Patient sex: M
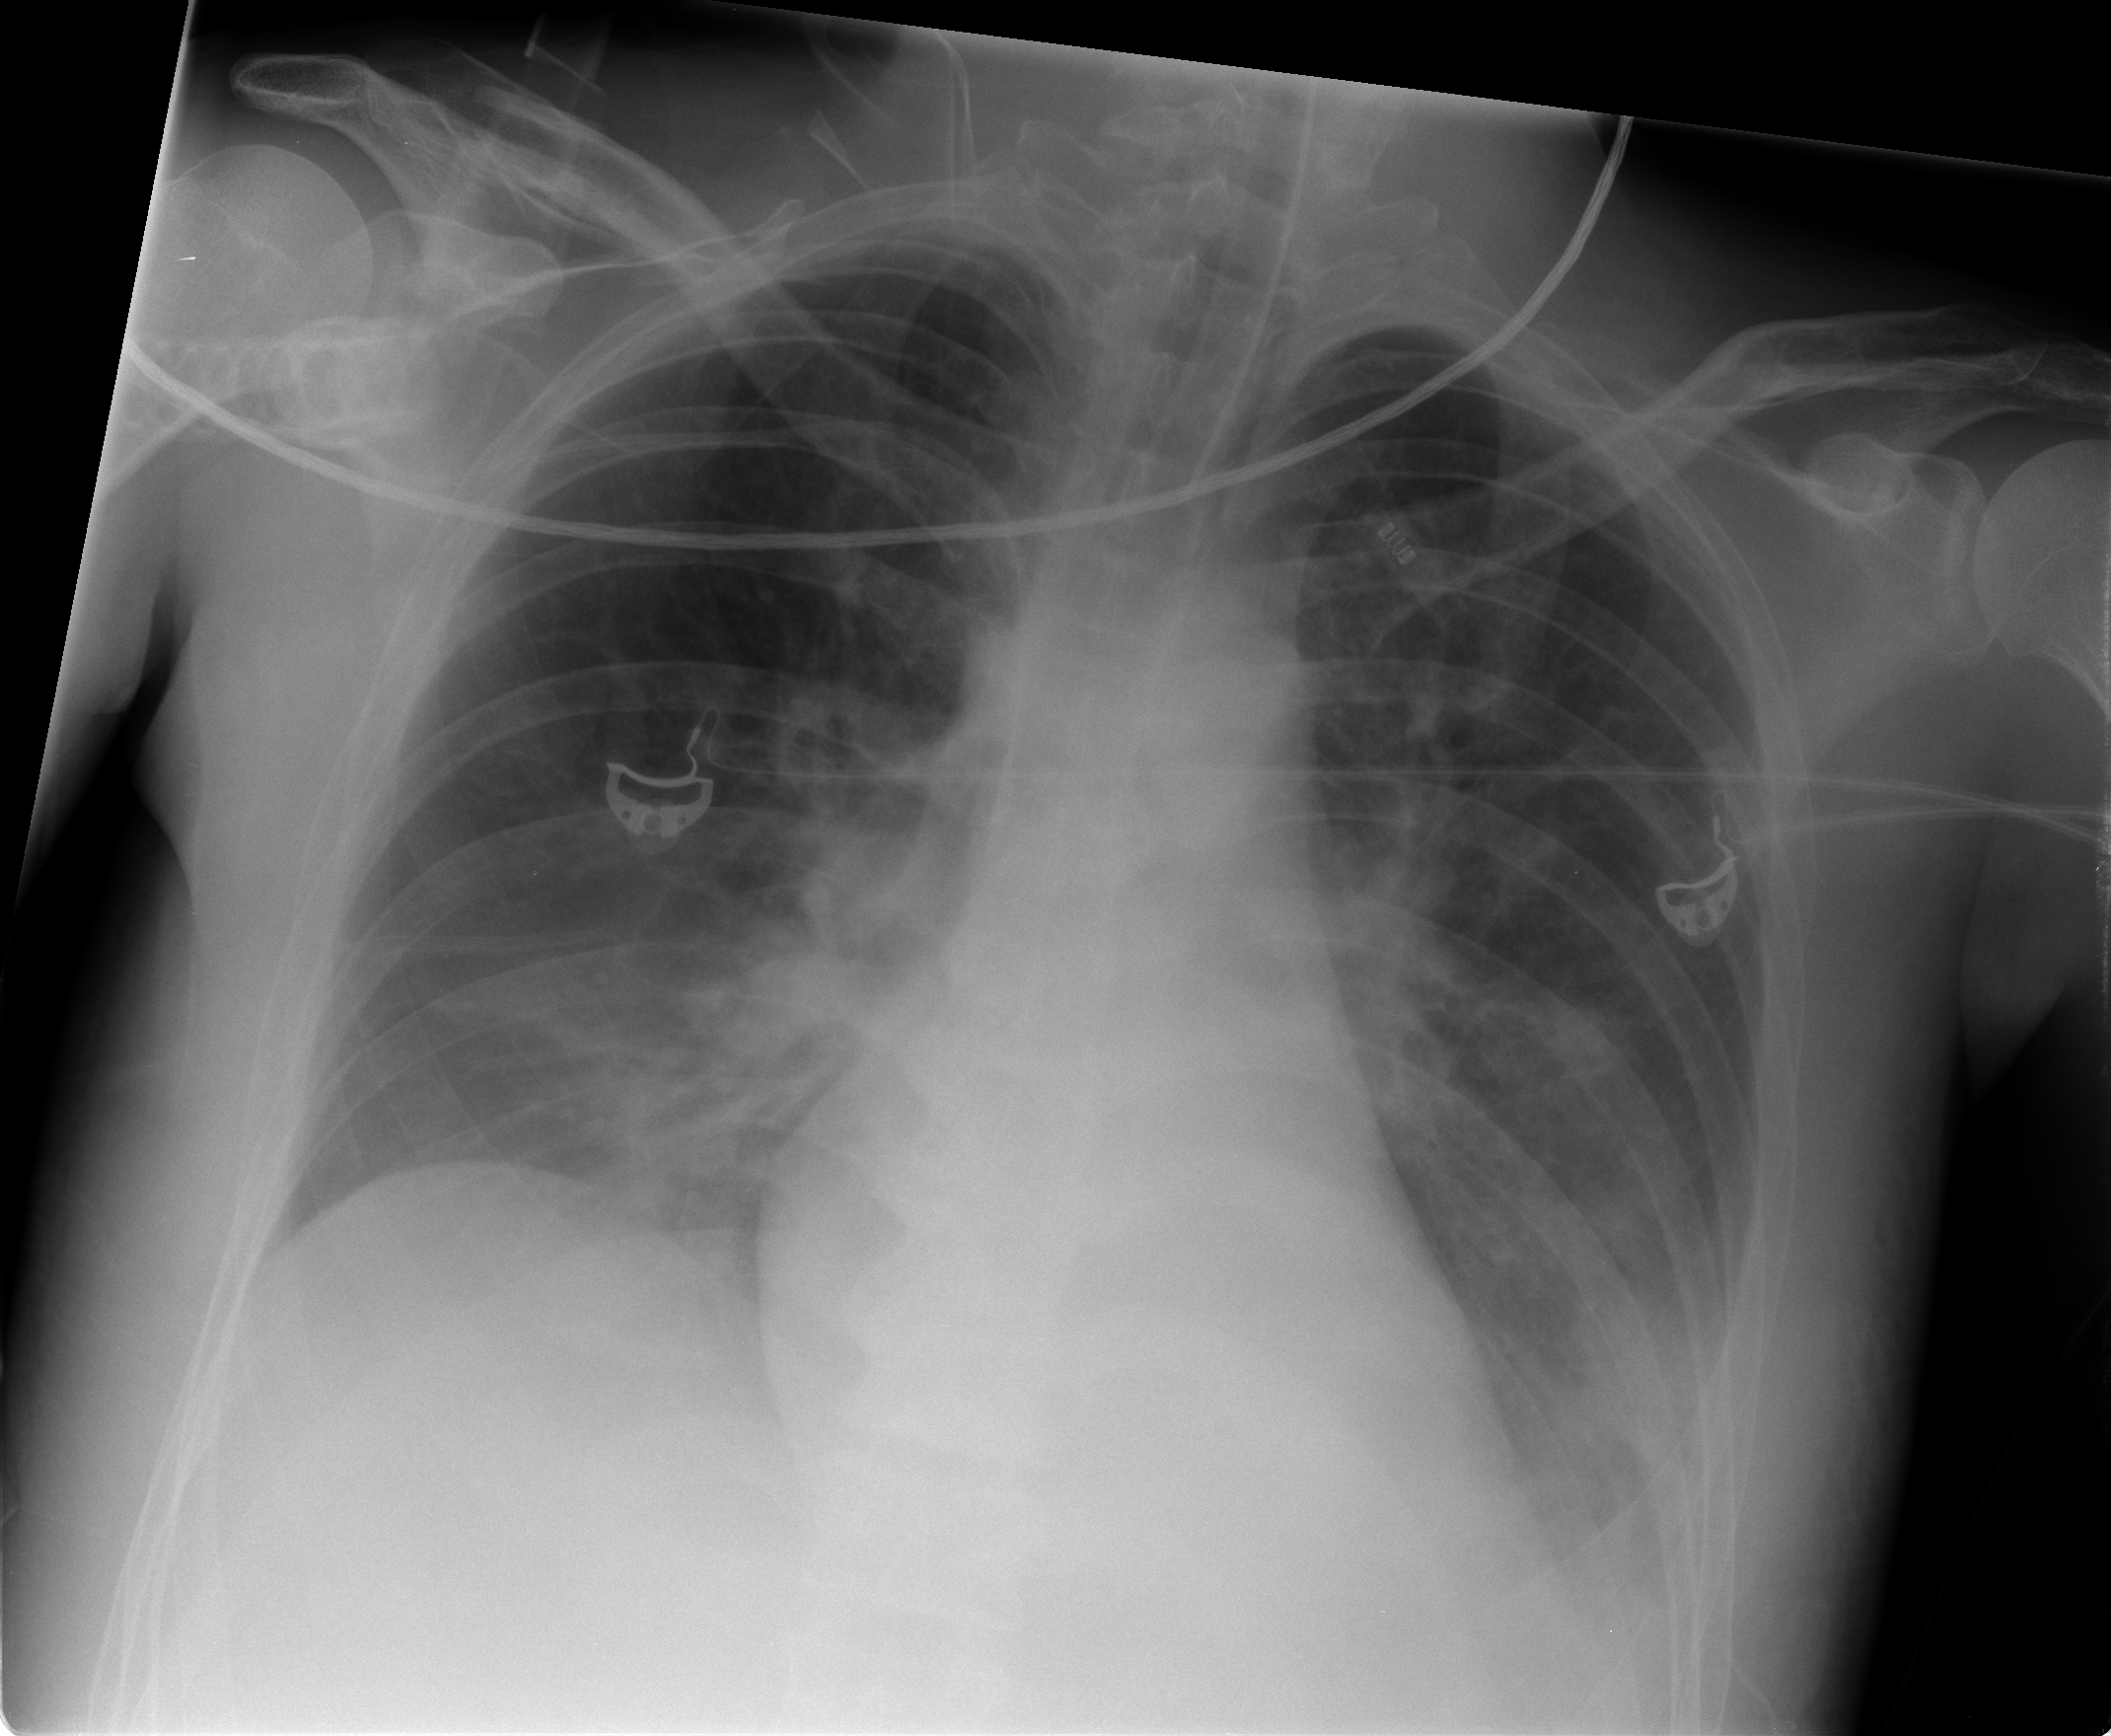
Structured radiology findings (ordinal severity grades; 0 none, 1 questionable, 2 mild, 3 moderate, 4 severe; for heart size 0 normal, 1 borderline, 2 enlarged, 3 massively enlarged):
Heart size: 0
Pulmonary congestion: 0
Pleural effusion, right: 0
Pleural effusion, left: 2
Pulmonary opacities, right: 0
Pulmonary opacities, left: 0
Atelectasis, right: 0
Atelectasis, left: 2